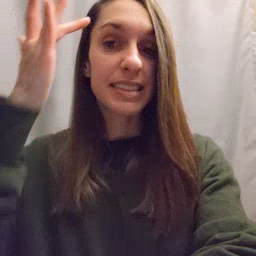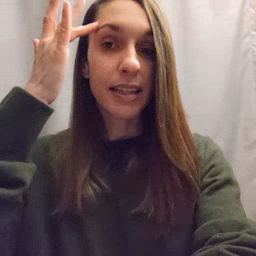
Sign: sick